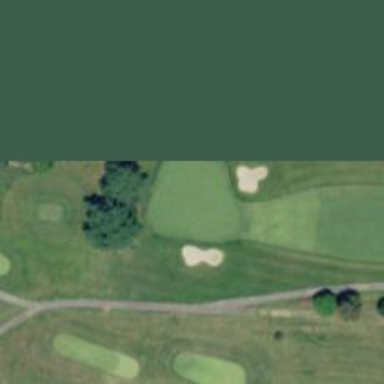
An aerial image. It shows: View of golf hole.